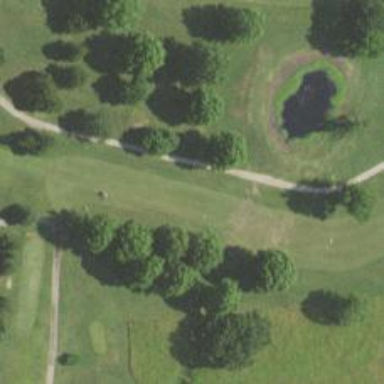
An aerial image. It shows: Service road designated as golf cart path.